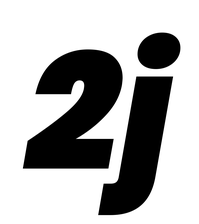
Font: Poppins-BlackItalic